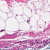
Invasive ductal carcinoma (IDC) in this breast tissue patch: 0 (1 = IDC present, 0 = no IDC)